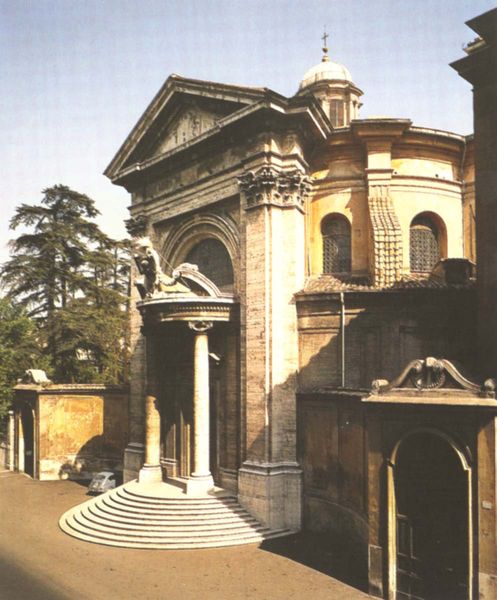
Titel: Rom, S. Andrea al Quirinale
Künstler: Giovanni Lorenzo Bernini
Standort: Rom, S. Andrea al Quirinale (EU - I - Latium)
Schlagwörter: baum, himmel, schatten, weiß, wolken, bäume, gelb, grün, kirchturm, stadt, braun, fenster, grau, hell, laterne, licht, marmor, säule, säulen, tür, dach, gebäude, haus, architektur, barock, stein, kirche, wald, rund, turm, bogen, fassade, italien, dorf, giebel, mauer, pilaster, auto, rundbogen, kuppel, treppe, treppen, stufen, tor, foto, eingang, kreuz, palast, nadelbaum, rom, kapitell, halbrund, portal, voluten, portikus, zeder, tempel, löwe, bau, bauwerk, akanthus, tympanon, kiche, himmel wolken, verblichen, e, fassad, architektur kirche, wald stein, +barock, portal portikus